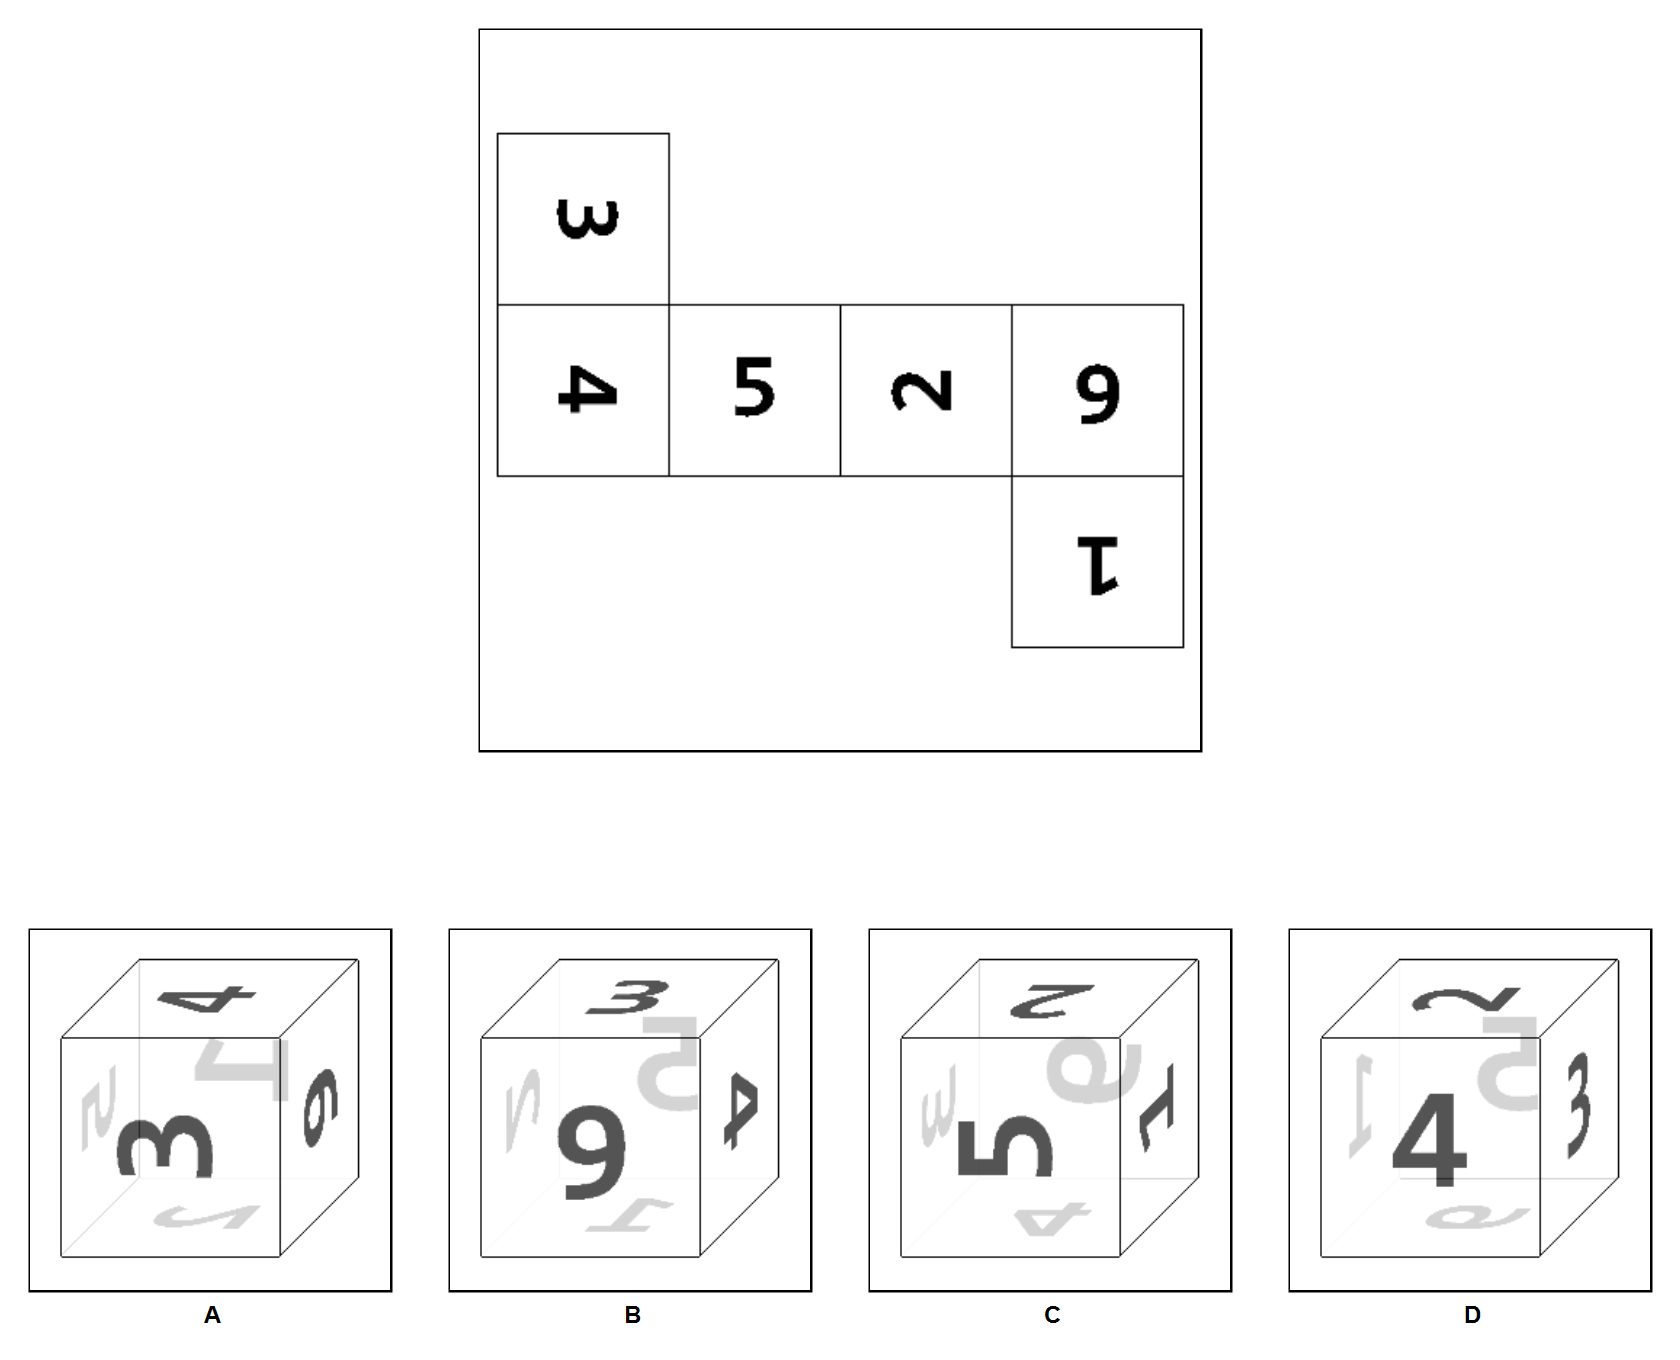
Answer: D